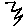
Label: zigzag